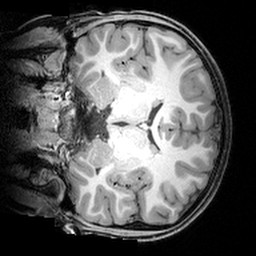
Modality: T1w
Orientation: coronal
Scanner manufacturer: siemens
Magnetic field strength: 3 T
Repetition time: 1.9 s
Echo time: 0.00397 s